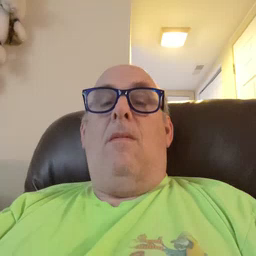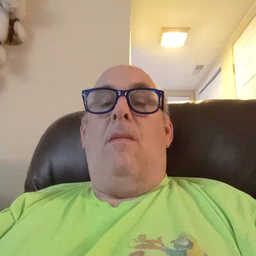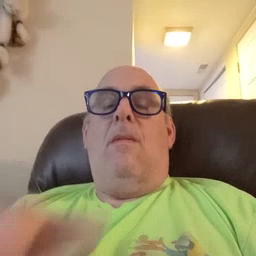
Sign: read